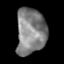
Tissue: prostate
Cell type: T cells
Senescence score: 0.3413
Nuclear area (px): 1324
Mean DAPI intensity: 131.295